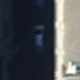
Vehicle type: Car